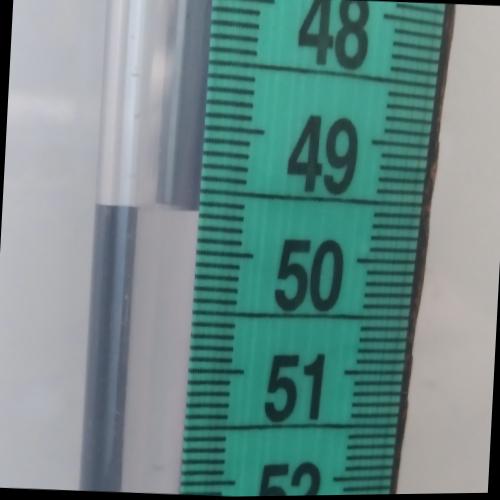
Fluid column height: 49.7 cm